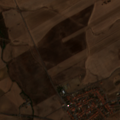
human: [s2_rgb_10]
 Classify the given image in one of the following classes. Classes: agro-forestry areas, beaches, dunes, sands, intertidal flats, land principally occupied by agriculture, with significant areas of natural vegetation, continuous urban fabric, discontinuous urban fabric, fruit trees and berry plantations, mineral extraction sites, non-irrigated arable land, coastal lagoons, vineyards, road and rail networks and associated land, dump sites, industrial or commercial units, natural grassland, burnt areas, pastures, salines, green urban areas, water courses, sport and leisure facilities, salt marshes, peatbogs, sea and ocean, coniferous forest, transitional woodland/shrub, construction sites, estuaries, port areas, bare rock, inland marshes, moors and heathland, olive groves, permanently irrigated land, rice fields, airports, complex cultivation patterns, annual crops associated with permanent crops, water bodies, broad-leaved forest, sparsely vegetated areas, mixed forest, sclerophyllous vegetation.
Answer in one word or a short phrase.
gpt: discontinuous urban fabric, non-irrigated arable land, agro-forestry areas